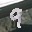
Label: 9